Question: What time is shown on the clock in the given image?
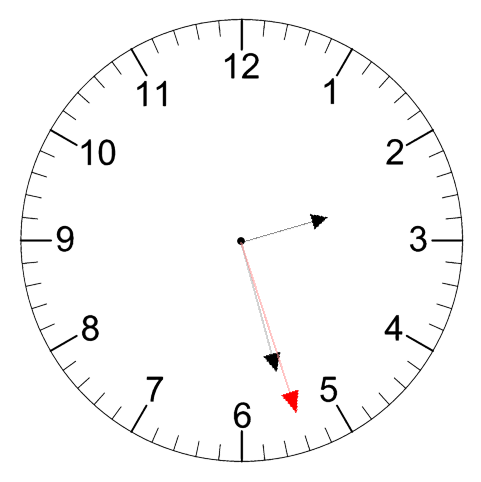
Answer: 02:27:27